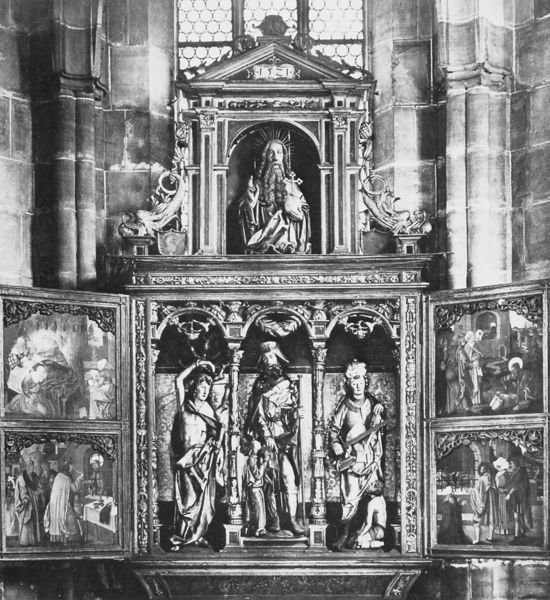
Titel: Rochus-Altar in St. Lorenz in Nürnberg
Künstler: Meister des Rochus-Altars
Standort: Nürnberg, St. Lorenz (EU - D - B)
Schlagwörter: flügel, gemälde, gott, fenster, holz, hut, licht, säule, säulen, malerei, ornament, bart, wand, rahmen, kirche, figur, vater, gotik, statue, relief, bilder, bogen, giebel, figuren, rundbogen, tafel, datum, ornamente, verzierung, stuck, jahreszahl, bögen, fugen, nische, kreuz, religion, strahlen, schwarzweiß, schwert, kreise, altar, arkaden, hochaltar, säulchen, schnitzerei, girlanden, heiligenschein, seiten, skulpturen, statuen, christus, jesus, christlich, mittelalter, rundbögen, segen, segnen, heilige, geöffnet, szenen, schrein, geschnitzt, dreiteilig, strebepfeiler, retabel, martin, flügelaltar, segensgestus, triptychon, flügek, gottvater, triptichon, sebastian, reichsapfel, inri, propheten, wandelaltar, aufgeklappt, butzenfenster, schwertz